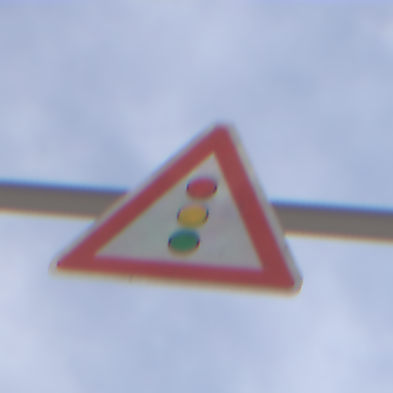
Verkehrszeichen: Lichtzeichenanlage
Umgebung: Outdoor, Suburban
Tageszeit: MorningAfternoon
Wetter: PartlyCloudy
Licht: Natural
Jahreszeit: NotSpecified
Kontrast: HighContrast